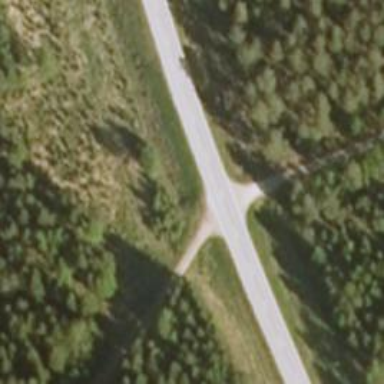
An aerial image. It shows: Secondary road with asphalt surface.